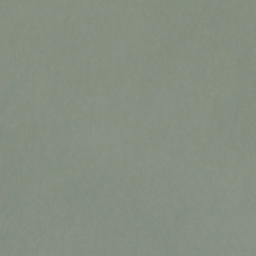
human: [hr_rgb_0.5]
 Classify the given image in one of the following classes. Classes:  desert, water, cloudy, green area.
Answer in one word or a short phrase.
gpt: cloudy